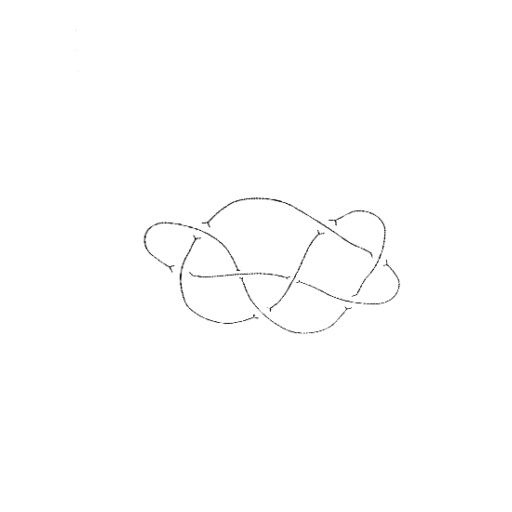
Crossing number: 8